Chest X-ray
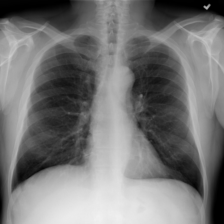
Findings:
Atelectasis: negative
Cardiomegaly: negative
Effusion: negative
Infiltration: negative
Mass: negative
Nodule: negative
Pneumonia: negative
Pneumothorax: negative
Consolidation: negative
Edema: negative
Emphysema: negative
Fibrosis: negative
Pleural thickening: negative
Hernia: negative